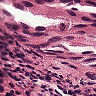
Metastatic tissue present: yes